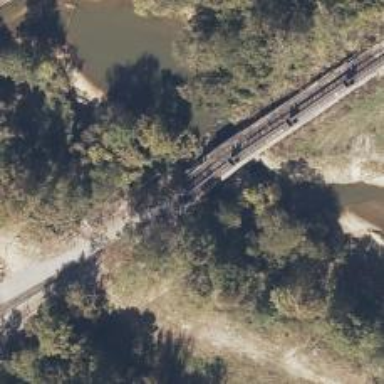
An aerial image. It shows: Bridge over railway line.